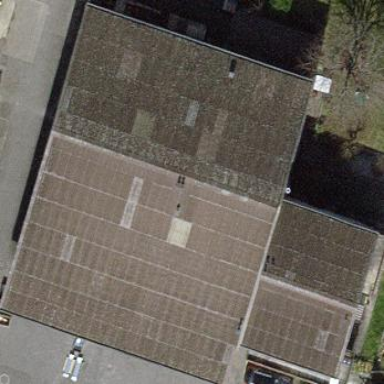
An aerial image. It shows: Industrial building.